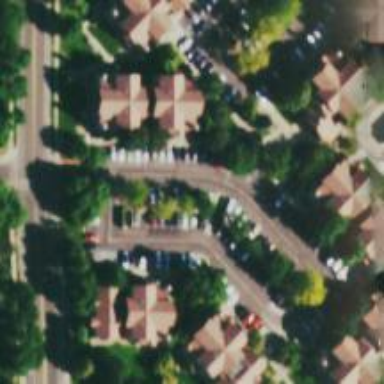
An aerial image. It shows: Parking aisle designated as service road.